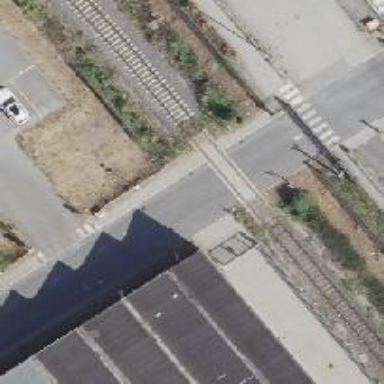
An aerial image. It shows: Uncontrolled railway crossing with saltire markings.